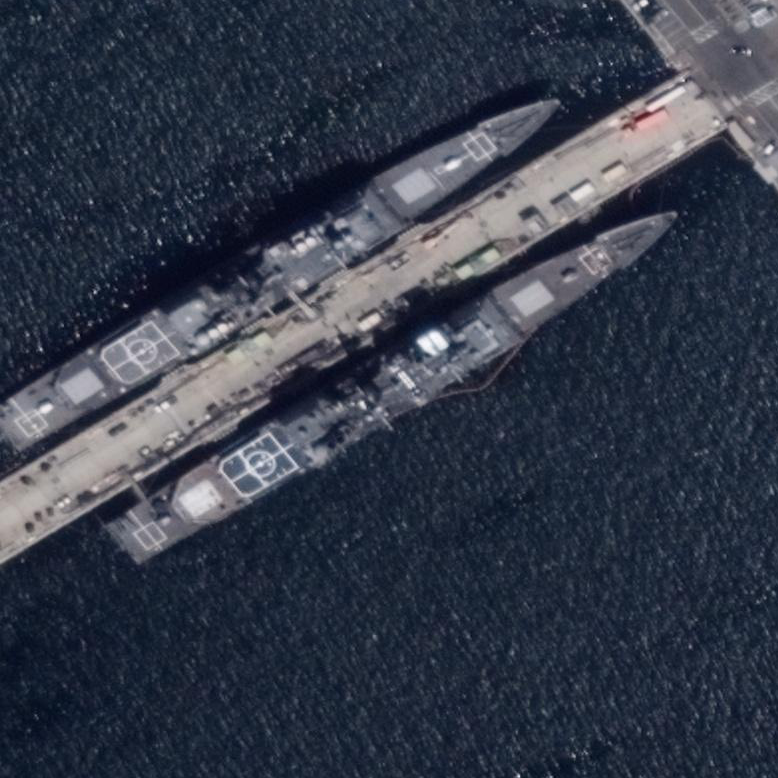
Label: cruiser